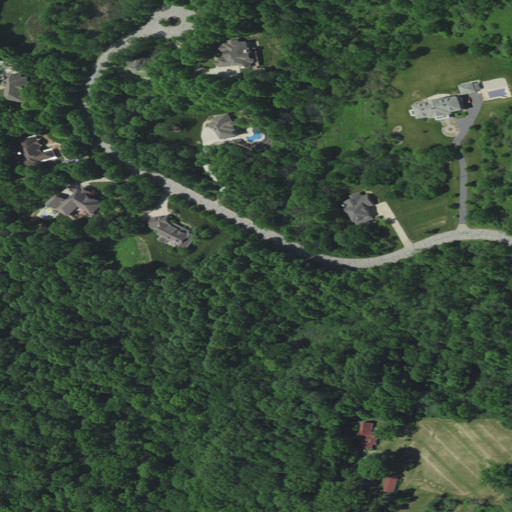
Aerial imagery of valley in Indiana named Hungry Hollow containing deciduous forest, woody wetlands, open development, shrub, low intensity development, medium intensity development, mixed forest, and herbaceous wetlands